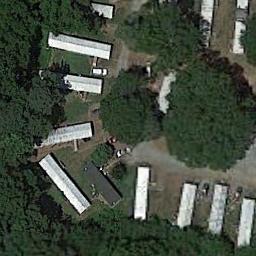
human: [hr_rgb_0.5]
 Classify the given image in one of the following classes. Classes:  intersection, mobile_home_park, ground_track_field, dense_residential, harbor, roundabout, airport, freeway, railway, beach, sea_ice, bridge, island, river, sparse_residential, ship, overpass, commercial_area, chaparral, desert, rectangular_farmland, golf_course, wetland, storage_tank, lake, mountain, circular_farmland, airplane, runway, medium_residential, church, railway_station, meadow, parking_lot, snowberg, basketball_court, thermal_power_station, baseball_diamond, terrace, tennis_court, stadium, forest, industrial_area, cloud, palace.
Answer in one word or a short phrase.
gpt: mobile_home_park